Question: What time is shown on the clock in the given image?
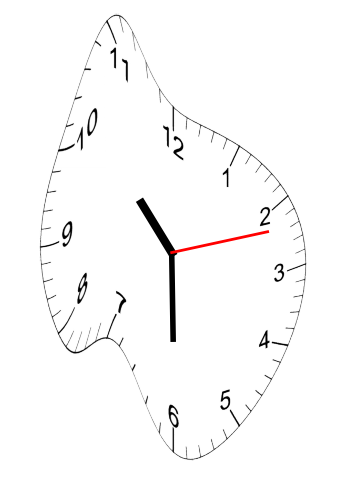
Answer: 10:30:12